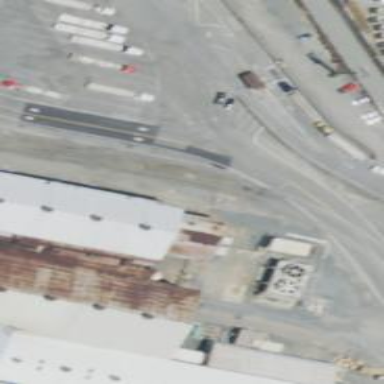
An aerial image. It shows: Rail spur service.